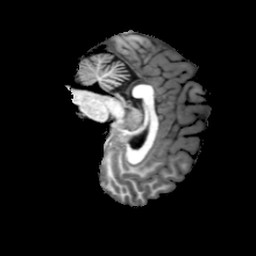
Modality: T1w
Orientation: sagittal
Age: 19
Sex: female
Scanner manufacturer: philips
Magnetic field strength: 3 T
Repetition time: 0.0082 s
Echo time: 0.0037 s